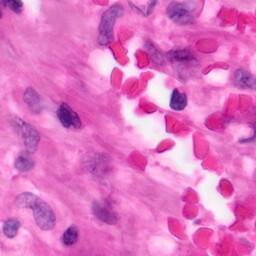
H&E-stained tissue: Pancreatic